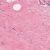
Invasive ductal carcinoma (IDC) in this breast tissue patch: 0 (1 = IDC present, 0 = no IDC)